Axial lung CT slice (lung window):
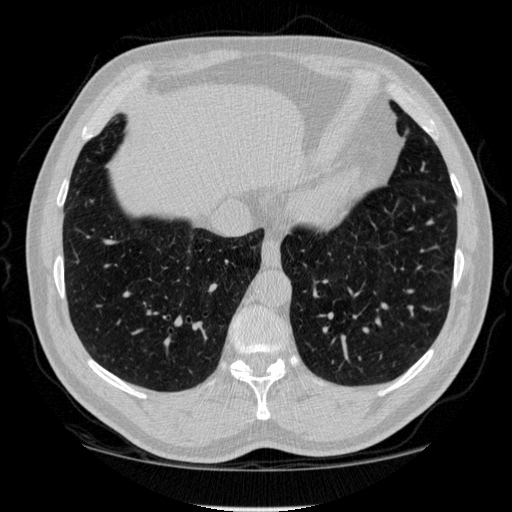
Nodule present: no